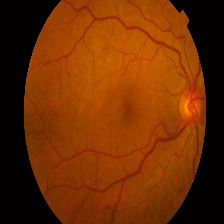
Diabetic retinopathy grade: Proliferative DR